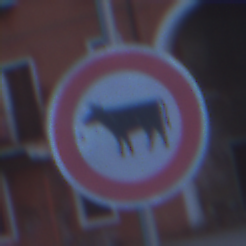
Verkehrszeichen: VerbotViehtrieb
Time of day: Dawn
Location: Outdoor (Urban)
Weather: PartlyCloudy
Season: NotSpecified
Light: Natural